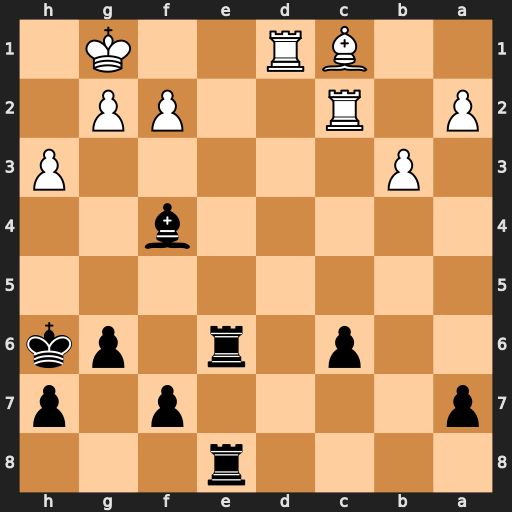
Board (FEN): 4r3/p4p1p/2p1r1pk/8/5b2/1P5P/P1R2PP1/2BR2K1
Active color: b
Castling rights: -
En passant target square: -
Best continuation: Re1+ Rxe1 Rxe1#